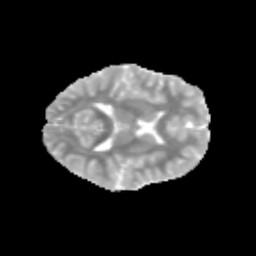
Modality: MD
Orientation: axial
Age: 10
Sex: female
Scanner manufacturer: siemens
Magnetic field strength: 3 T
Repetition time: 3.8 s
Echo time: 0.07 s